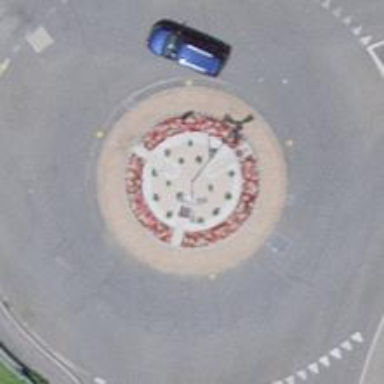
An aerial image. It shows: Tertiary road with asphalt surface leading to roundabout junction.